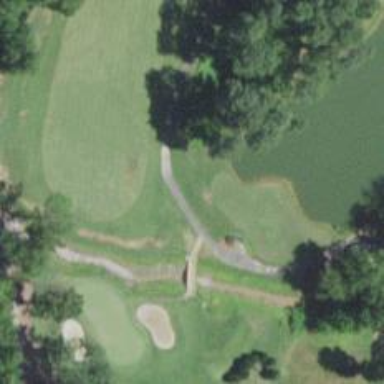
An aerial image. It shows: Pathway for golfing.